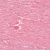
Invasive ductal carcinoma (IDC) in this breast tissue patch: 0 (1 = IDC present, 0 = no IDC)